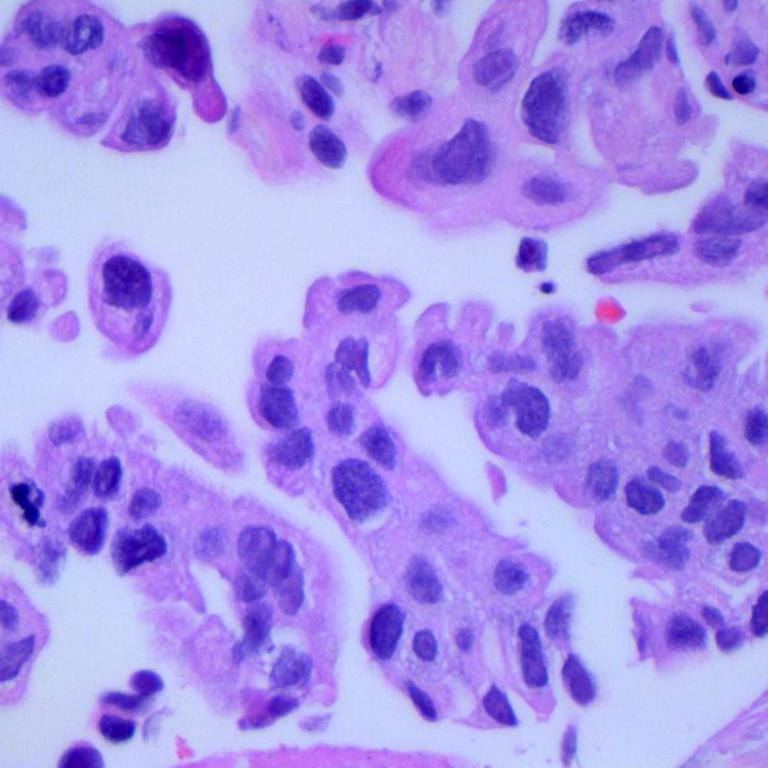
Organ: lung
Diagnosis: adenocarcinomas